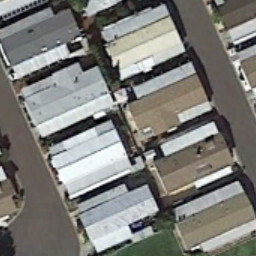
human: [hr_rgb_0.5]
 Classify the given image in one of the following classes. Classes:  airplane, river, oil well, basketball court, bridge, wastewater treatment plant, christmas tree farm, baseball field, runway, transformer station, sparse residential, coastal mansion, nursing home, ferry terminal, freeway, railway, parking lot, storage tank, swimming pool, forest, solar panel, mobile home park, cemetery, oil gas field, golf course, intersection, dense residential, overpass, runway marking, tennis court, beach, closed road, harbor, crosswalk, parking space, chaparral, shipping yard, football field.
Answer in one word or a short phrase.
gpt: mobile home park